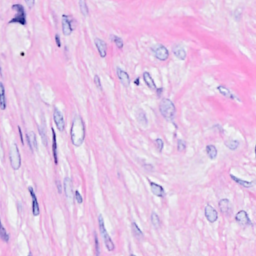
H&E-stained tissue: Breast